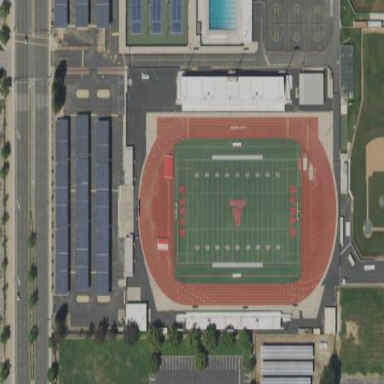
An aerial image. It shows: Pitch for American football with artificial turf surface.